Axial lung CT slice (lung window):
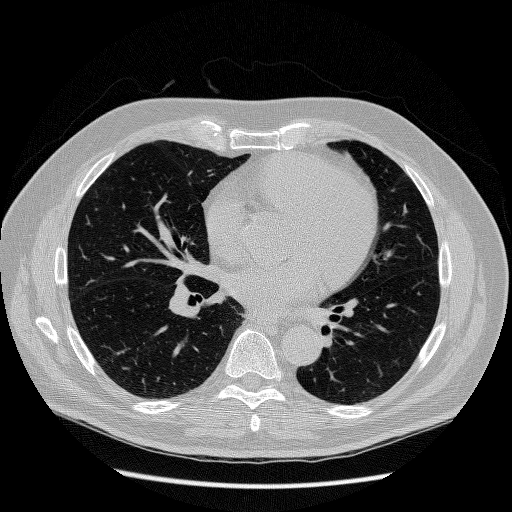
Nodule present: no